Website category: sports
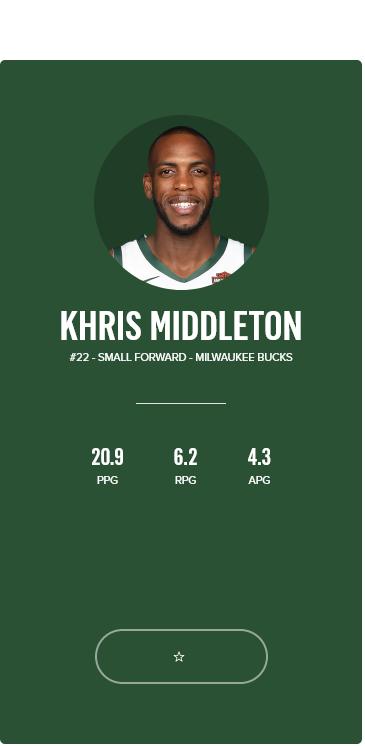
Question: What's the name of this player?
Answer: KHRIS MIDDLETON

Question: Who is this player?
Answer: KHRIS MIDDLETON

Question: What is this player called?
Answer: KHRIS MIDDLETON

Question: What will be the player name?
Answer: KHRIS MIDDLETON

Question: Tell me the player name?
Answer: KHRIS MIDDLETON

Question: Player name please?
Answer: KHRIS MIDDLETON

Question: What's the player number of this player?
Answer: #22

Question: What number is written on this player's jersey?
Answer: #22

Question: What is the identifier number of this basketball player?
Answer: #22

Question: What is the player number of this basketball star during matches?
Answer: #22

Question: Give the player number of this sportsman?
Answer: #22

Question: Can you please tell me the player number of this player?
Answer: #22

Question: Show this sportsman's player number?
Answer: #22

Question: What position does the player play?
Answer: SMALL FORWARD

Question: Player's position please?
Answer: SMALL FORWARD

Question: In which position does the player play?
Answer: SMALL FORWARD

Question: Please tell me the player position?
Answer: SMALL FORWARD

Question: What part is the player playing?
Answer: SMALL FORWARD

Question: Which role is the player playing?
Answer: SMALL FORWARD

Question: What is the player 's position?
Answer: SMALL FORWARD

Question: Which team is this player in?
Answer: MILWAUKEE BUCKS

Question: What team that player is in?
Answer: MILWAUKEE BUCKS

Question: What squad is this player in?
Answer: MILWAUKEE BUCKS

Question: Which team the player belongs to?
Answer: MILWAUKEE BUCKS

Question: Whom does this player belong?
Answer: MILWAUKEE BUCKS

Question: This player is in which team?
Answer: MILWAUKEE BUCKS

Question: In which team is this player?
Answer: MILWAUKEE BUCKS

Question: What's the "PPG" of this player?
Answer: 20.9

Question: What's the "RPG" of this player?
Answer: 6.2

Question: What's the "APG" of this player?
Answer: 4.3

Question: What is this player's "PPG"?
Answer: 20.9

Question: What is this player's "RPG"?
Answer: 6.2

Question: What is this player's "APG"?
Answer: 4.3

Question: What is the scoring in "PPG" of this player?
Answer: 20.9

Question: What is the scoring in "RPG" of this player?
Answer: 6.2

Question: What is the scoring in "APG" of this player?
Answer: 4.3

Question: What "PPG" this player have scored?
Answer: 20.9

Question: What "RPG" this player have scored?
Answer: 6.2

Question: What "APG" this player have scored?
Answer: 4.3

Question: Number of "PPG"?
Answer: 20.9

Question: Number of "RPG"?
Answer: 6.2

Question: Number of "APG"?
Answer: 4.3

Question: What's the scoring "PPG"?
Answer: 20.9

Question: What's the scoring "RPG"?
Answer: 6.2

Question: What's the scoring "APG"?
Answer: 4.3